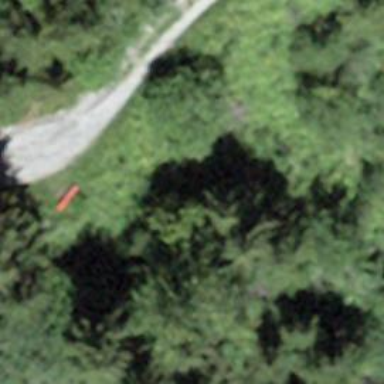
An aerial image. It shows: Bench for seating.